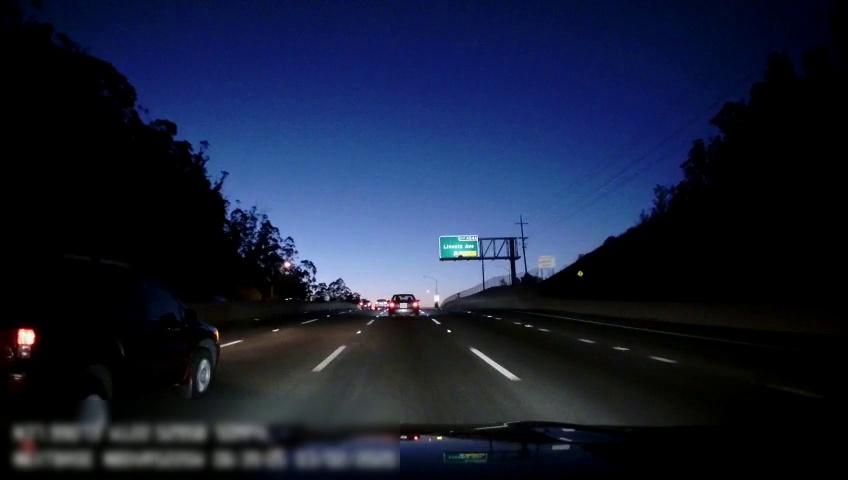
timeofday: Night
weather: Other
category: Drivable Space
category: Vehicles | Car
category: Vehicles | Truck
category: Vehicles | Car
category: Vehicles | SUV
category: Vehicles | SUV
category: Lanes | Alternate Lane
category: Lanes | Alternate Lane
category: Lanes | Current Lane
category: Lanes | Current Lane
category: Lanes | Alternate Lane
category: Lanes | Alternate Lane
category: Traffic | Signs
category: Traffic | Signs